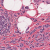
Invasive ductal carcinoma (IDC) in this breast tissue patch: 1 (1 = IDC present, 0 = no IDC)